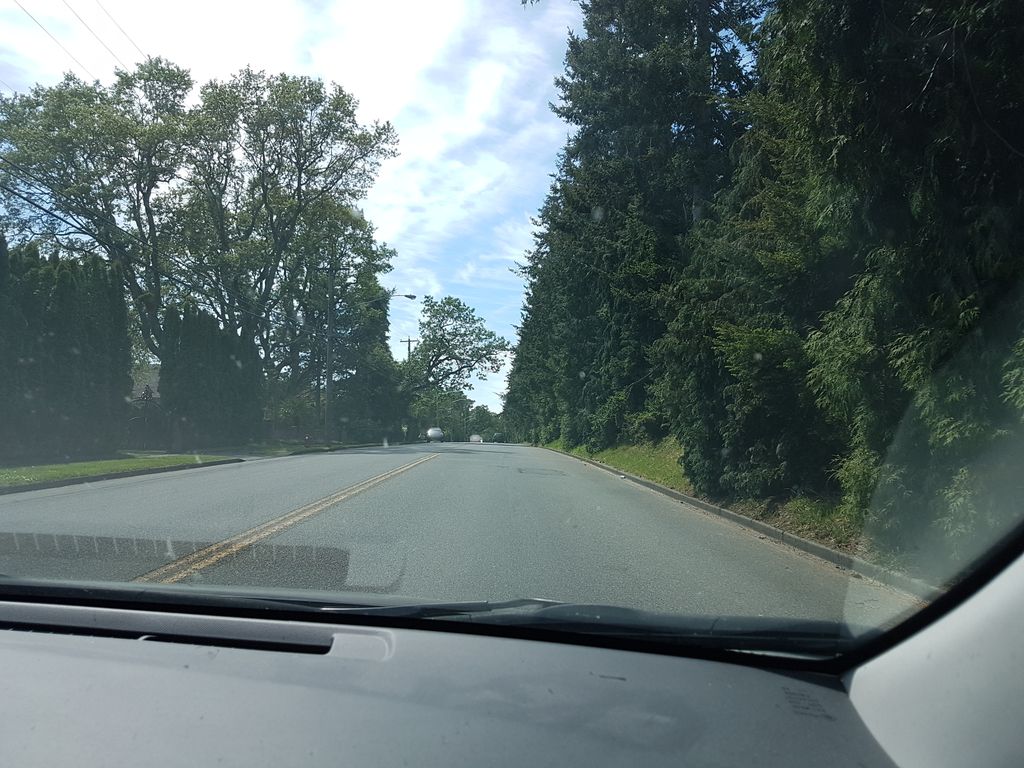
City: victoria